Question: Given some known input values and observed outputs, determine how many possible combinations exist for the unknown inputs that would produce the same outputs.
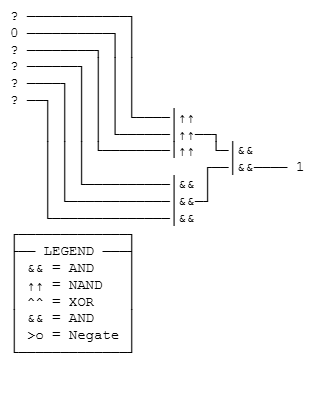
Answer: 1